Field crop: tomato
Growth stage: 1
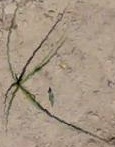
Species: cyperus